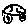
Label: car